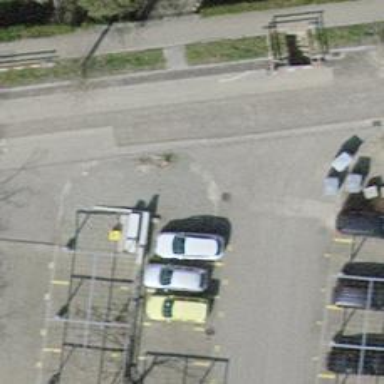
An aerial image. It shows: Post box.